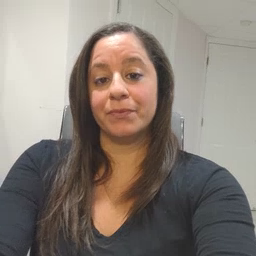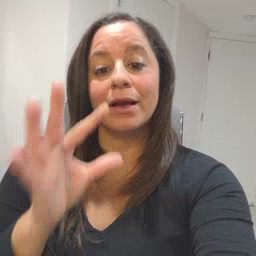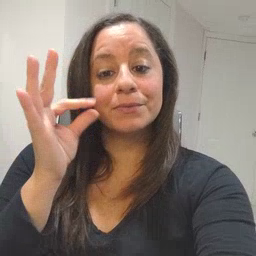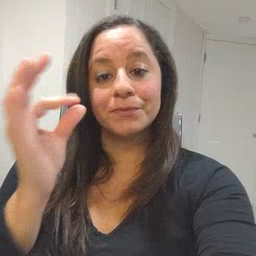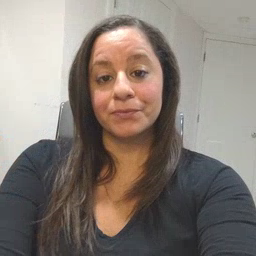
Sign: cat